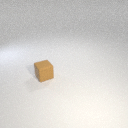
small brown rubber cube